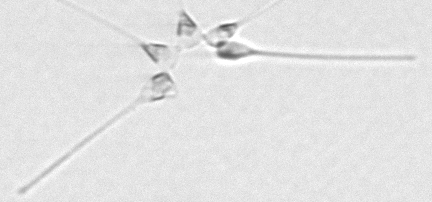
Label: Asterionellopsis_glacialis